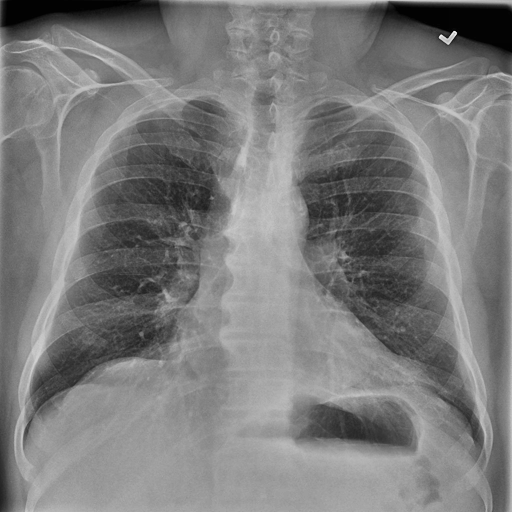
Finding: NORMAL